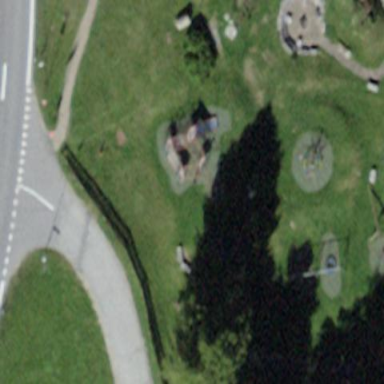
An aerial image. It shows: Playground area for leisure land.